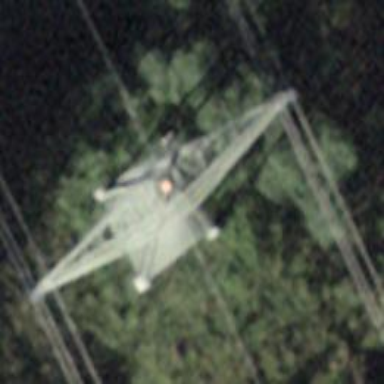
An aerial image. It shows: Power line in the image.